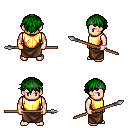
a pixel art fantasy rpg character, male body template, human, light skin, gold chest armor, robe skirt, green short bangs hairstyle, iron tiara, bracelets, spear, four views (front, back, left, right), 2x2 character sprite sheet, small pixel art, hard edges, no anti-aliasing